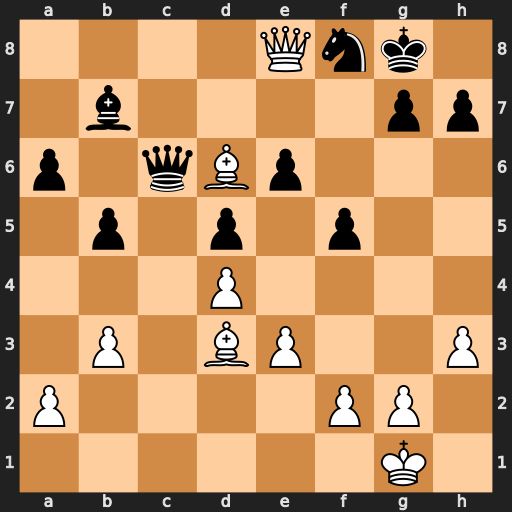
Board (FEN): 4Qnk1/1b4pp/p1qBp3/1p1p1p2/3P4/1P1BP2P/P4PP1/6K1
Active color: w
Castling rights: -
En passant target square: -
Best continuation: Qxf8#